Question: I have an edittext, when I click in it, I get the number soft keyboard, which is what I need. But when I click outside of the edittext, I get the regular keyboard, but I need to hide the keyboard after the user clicks outside the edittext. The keyboard should disappear on scroll as well, not only on OnClick.
'''
public View getView(int position, View convertView, ViewGroup parent) {
StoreSkuInfo storeSkuInfo = StoreSkuInfoList.get(position);
View row = convertView;
String status="";
StoreSkuHolder holder = null;
if (row ==null) {
LayoutInflater mInflater = (LayoutInflater) context.getSystemService(Activity.LAYOUT_INFLATER_SERVICE);
row = mInflater.inflate(R.layout.pip_pickupinstore_listcell, null);
holder = new StoreSkuHolder();
holder.qtyText = (EditText)row.findViewById(R.id.pip_qty_et);
holder.qtyLL = (LinearLayout)row.findViewById(R.id.qty_LL);
holder.pipQuantityStatus = (TextView) row.findViewById(R.id.quantity_status);
holder.relativeLayoutStoreInfo = (RelativeLayout) row.findViewById(R.id.RelativeLayoutStoreInfo);
holder.relativeLayoutAisleBay = (RelativeLayout) row.findViewById(R.id.RelativeLayoutAisleBay);
row.setTag(holder);
}else{
holder = (StoreSkuHolder)row.getTag();
}
}
'''
As we know this getView method gets called many times, so putting the following code in getView method brings up the keyboard up and down every second when edittext is clicked.
'''
holder.qtyText.setOnFocusChangeListener(new OnFocusChangeListener() {
@Override
public void onFocusChange(View v, boolean hasFocus) {
// TODO Auto-generated method stub
if(hasFocus) {
InputMethodManager imm = (InputMethodManager) getSystemService(Context.INPUT_METHOD_SERVICE);
imm.toggleSoftInput(InputMethodManager.SHOW_FORCED,0);
}
if(!hasFocus) {
InputMethodManager imm = (InputMethodManager) getSystemService(Context.INPUT_METHOD_SERVICE);
imm.hideSoftInputFromWindow(v.getWindowToken(), 0);
// imm.hideSoftInputFromWindow(v.getWindowToken(), 1);
}
}
});
'''
How can this be fixed?
Tried the answer by Shruti as below.
I put the following code in parent class:
'''
public static void hideSoftKeyboard(Activity activity)
{
if(activity!= null && activity.getCurrentFocus() != null && activity.getCurrentFocus().getWindowToken() != null)
{
InputMethodManager imm = (InputMethodManager) activity.getSystemService(Activity.INPUT_METHOD_SERVICE);
imm.hideSoftInputFromWindow(activity.getCurrentFocus().getWindowToken(), 0);
}
}
'''
Then in the OnCreate, I put:
'''
findViewById(android.R.id.content).getRootView().setOnTouchListener(new OnTouchListener() {
@Override
public boolean onTouch(View v, MotionEvent event) {
Log.d(TAG, "In setOnTouchListener of root");
hideSoftKeyboard(PIPActivity.this);
return false;
}
});
'''
But the code doesn't even go into this TouchListener.
I tried Shashank Agarwal answers. But his answer is particular to the layout. I need the keyboard to disappear if user clicks anywhere else. Below is a picture to clarify.

XML Layout where the EDITTEXT is below. I have deleted some lines from it to try and keep it to the point. The EditText in discussion is in the bottom with this:
'''
<?xml version="1.0" encoding="utf-8"?>
<LinearLayout xmlns:android="http://schemas.android.com/apk/res/android"
android:id="@+id/shiptostore_cell"
android:layout_width="match_parent"
android:layout_height="wrap_content"
android:layout_marginTop="5dip"
android:background="@color/ce"
android:onClick="onClick"
android:clickable="true"
android:focusable="true"
android:orientation="horizontal" >
<RelativeLayout
android:id="@+id/pip_store_cell_rl"
android:layout_width="match_parent"
android:layout_height="wrap_content"
android:layout_marginTop="20dip"
android:layout_marginBottom="20dip"
android:gravity="center"
android:paddingBottom="5dp"
android:paddingRight="5dp"
android:paddingTop="5dp" >
<com.HDTextView
android:id="@+id/pickupinstore_availtoday"
style="@style/Normal"
android:layout_width="wrap_content"
android:layout_height="wrap_content"
android:layout_marginTop="5dip"
android:layout_below="@+id/pickupinstore_milesaway"
android:text="Available for Pick Up TODAY"
android:textColor="@color/C7" />
<RelativeLayout
android:id="@+id/RelativeLayout"
android:layout_width="match_parent"
android:layout_height="wrap_content"
android:layout_below="@+id/pickupinstore_availtoday"
android:layout_marginTop="15dip" >
<com.HDTextView
android:id="@+id/seperator"
android:layout_width="0dip"
android:layout_height="0dip"
android:layout_centerInParent="true" />
<RelativeLayout
android:id="@+id/RelativeLayoutAisleBay"
android:layout_width="wrap_content"
android:layout_height="wrap_content"
android:layout_alignParentLeft="true"
android:layout_centerVertical="true"
android:layout_marginLeft="3dp"
android:layout_toLeftOf="@id/seperator"
android:visibility="gone" >
<com.HDTextView
android:id="@+id/pickupinstore_bin"
style="@style/Small"
android:layout_width="wrap_content"
android:layout_height="wrap_content"
android:layout_gravity="center_vertical"
android:layout_marginLeft="8dip"
android:layout_toRightOf="@+id/pickupinstore_aisle"
android:maxWidth="70dp"
android:singleLine="true"
android:text="Bay [x]"
android:textColor="@color/RGB51" />
</RelativeLayout>
<RelativeLayout
android:layout_width="wrap_content"
android:layout_height="wrap_content"
android:layout_marginTop="2dip"
android:layout_toRightOf="@id/storeLocationButton"
android:gravity="center" >
<com.HDTextView
android:id="@+id/quantity_status"
style="@style/SmallBold"
android:layout_width="wrap_content"
android:layout_height="20dp"
android:layout_gravity="center_vertical"
android:layout_marginRight="5dp"
singleLine="true"
android:background="@drawable/bevelededge_mob_lightest_green"
android:gravity="center"
android:minWidth="20dp"
android:paddingLeft="2dp"
android:paddingRight="2dp"
android:text="99"
android:textColor="@color/White"
android:textSize="12dip" />
</RelativeLayout>
</RelativeLayout>
<LinearLayout
android:id="@+id/qty_LL"
android:layout_width="50dip"
android:layout_height="wrap_content"
android:background="#FFFFFF"
android:orientation="vertical"
android:clickable="true"
android:focusable="true"
android:layout_alignParentRight="true">
<com.HDTextView
style="@style/Small"
android:layout_width="wrap_content"
android:layout_height="wrap_content"
android:layout_gravity="center_horizontal"
android:singleLine="true"
android:text="QTY"
android:textColor="@color/Grey" />
<EditText
android:id="@+id/pip_qty_et"
android:layout_width="45dip"
android:layout_height="wrap_content"
android:background="@null"
android:layout_alignParentRight="true"
android:focusable="true"
android:focusableInTouchMode="true"
android:imeOptions="actionDone"
android:gravity="center"
android:hint="5"
android:onClick="test"
android:inputType="number"
android:maxLength="3" />
</LinearLayout>"
<RelativeLayout
android:id="@+id/RelativeLayoutStoreInfo"
android:layout_width="150dip"
android:layout_height="wrap_content"
android:layout_above="@+id/RelativeLayout"
android:layout_alignLeft="@+id/pickupinstore_storename"
android:layout_alignParentTop="true">
</RelativeLayout>
</RelativeLayout>
</LinearLayout>
'''
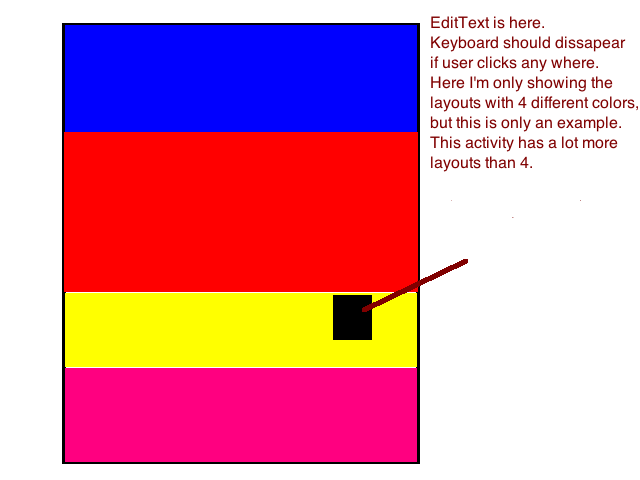
Answer: This is what I did. This worked since I needed the keyboard to hide itself on click or scroll.
'''
@Override
public boolean dispatchTouchEvent(MotionEvent ev) {
if (getCurrentFocus() != null) {
InputMethodManager imm = (InputMethodManager) getSystemService(Context.INPUT_METHOD_SERVICE);
imm.hideSoftInputFromWindow(getCurrentFocus().getWindowToken(), 0);
}
return super.dispatchTouchEvent(ev);
}
'''